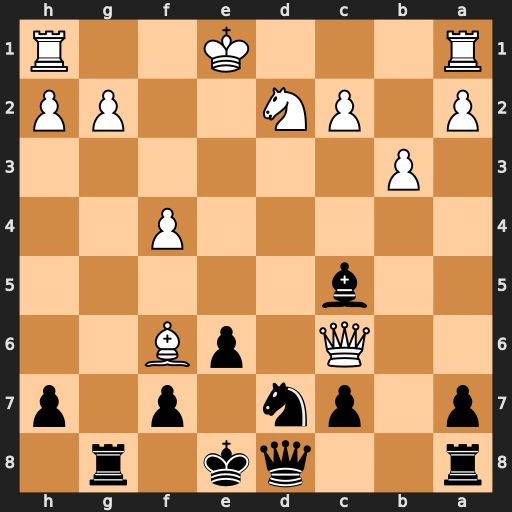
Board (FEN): r2qk1r1/p1pn1p1p/2Q1pB2/2b5/5P2/1P6/P1PN2PP/R3K2R
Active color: b
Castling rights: KQq
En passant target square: -
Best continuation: Qxf6 Qxa8+ Ke7 Qxg8 Qxa1+ Ke2 Qxh1